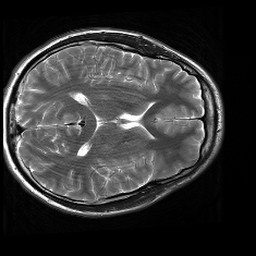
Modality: T2w
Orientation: axial
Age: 22
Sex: male
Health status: healthy
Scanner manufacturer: siemens
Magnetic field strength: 3 T
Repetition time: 4.01 s
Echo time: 0.116 s